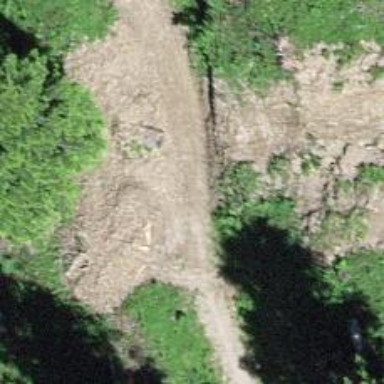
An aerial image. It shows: Unpaved path.